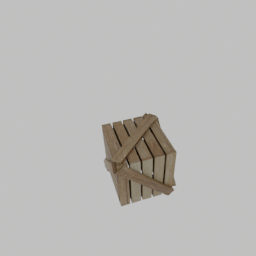
Label: tools